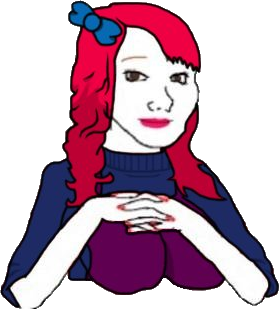
Label: 5_Abusive_Wife